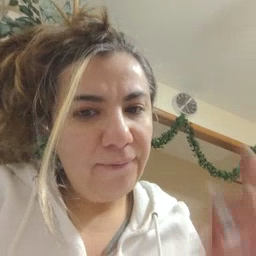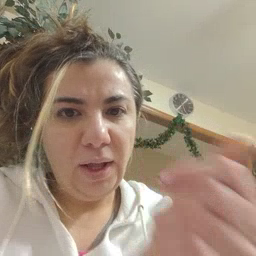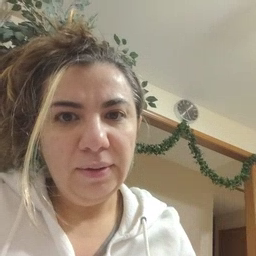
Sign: fast